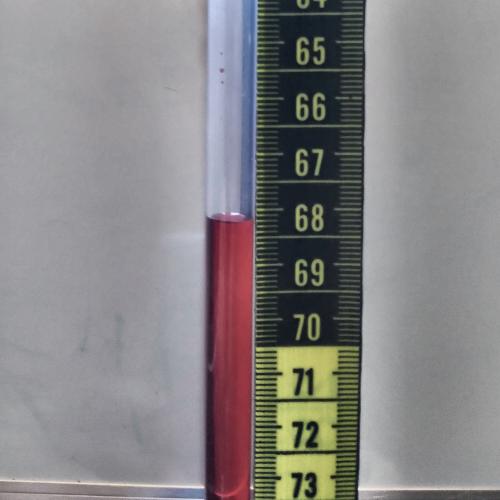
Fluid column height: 68.2 cm